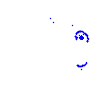
Particle: pion